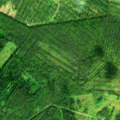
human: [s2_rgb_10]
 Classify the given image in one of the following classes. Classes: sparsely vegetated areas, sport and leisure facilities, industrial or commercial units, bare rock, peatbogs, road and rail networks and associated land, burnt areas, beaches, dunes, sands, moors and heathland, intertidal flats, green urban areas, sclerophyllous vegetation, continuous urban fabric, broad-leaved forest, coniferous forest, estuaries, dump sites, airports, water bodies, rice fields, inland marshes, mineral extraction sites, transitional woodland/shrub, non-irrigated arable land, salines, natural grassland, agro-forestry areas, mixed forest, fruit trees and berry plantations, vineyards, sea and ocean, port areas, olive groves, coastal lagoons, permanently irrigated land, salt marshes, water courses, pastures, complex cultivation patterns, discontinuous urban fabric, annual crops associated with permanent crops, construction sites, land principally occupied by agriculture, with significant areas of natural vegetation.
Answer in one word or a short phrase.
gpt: coniferous forest, mixed forest, transitional woodland/shrub